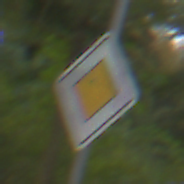
Verkehrszeichen: Vorfahrtsstrasse
Umgebung: Outdoor, Nature
Tageszeit: Midday
Wetter: Overcast
Licht: Natural
Jahreszeit: Autumn
Kontrast: LowContrast